Question: NavigationLink in List is automatically designed.
How to set appropriate multi 'NavigationLink' in Cell?
I don't want use 'ForEach' in 'ScrollView'. Because I want to use 'swipeActions'.
I don't want user NavigationLink(isActive). Because It is deprecated in iOS 16

'''
struct TimelineView: View {
let tweets: [Tweet] = tweets
let users: [User] = users
var body: some View {
NavigationStack {
List(tweets) { tweet in
let user = users.first { $0.id == tweet.userID }!
NavigationLink(value: tweet) {
HStack {
NavigationLink(value: user) {
Image(systemName: "person")
.foregroundStyle(user.color)
}
VStack {
Text("@\(user.name)")
Text(tweet.text)
}
}
}
.swipeActions(edge: .leading) {
Button("Like") { }
}
}
.navigationDestination(for: Tweet.self) { tweet in
TweetDetailView(tweet: tweet)
}
.navigationDestination(for: User.self) { user in
UserDetailView(user: user)
}
}
}
}
'''
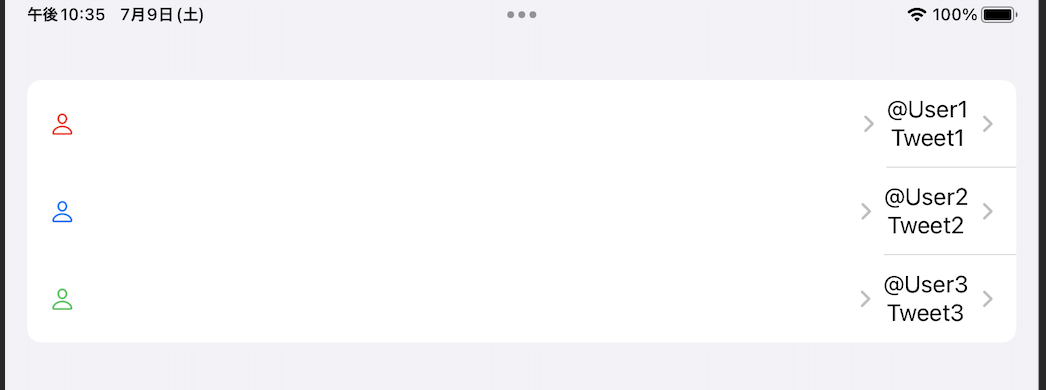
Answer: Approach is the same as before, ok, activation is now different, but simpler, just put value into 'NavigationStack' path:
Here is a possible approach (based on tap gesture as we mentioned before) - Xcode 14b3 / iOS 16
<URL>
'''
@State var path = NavigationPath() // stack path
var body: some View {
NavigationStack(path: $path) {
List(tweets) { tweet in
let user = users.first { $0.id == tweet.userID }!
HStack {
Image(systemName: "person")
.foregroundStyle(user.color)
.padding(4)
.highPriorityGesture(TapGesture().onEnded {
path.append(user) // << here !!
})
Spacer()
VStack(alignment: .trailing) {
Text("@\(user.name)")
Text(tweet.text)
}
}
.contentShape(Rectangle())
.onTapGesture {
path.append(tweet) // << here !!
}
'''
<URL>